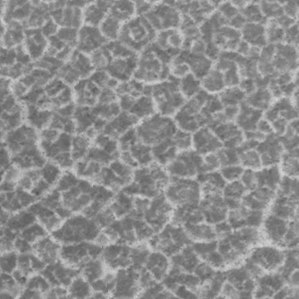
Label: frost